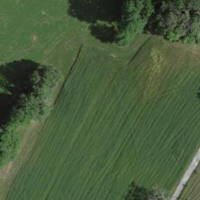
EUNIS habitat code: 52
Species observed at this site:
Cardamine pratensis